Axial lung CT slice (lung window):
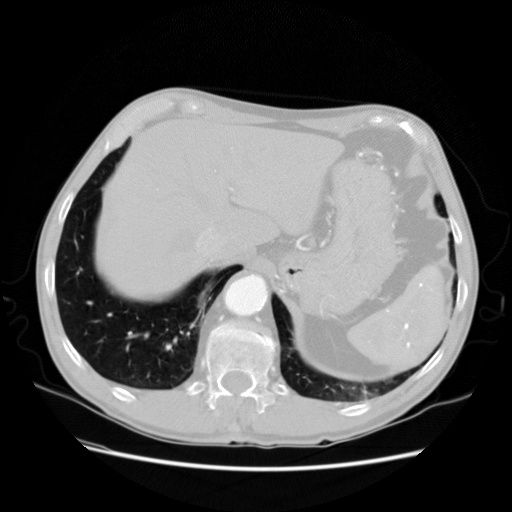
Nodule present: no